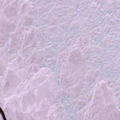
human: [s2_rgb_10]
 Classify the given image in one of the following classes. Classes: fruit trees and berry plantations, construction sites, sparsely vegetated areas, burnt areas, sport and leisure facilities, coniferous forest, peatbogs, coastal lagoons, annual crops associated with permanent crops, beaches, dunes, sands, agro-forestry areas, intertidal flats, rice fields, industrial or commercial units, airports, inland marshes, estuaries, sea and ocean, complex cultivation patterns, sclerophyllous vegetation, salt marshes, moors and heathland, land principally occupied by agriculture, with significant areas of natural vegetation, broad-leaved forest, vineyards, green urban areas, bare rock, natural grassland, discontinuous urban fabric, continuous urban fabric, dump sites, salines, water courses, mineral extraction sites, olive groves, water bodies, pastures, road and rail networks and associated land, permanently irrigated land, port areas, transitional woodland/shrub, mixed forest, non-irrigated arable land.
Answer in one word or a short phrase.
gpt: sea and ocean